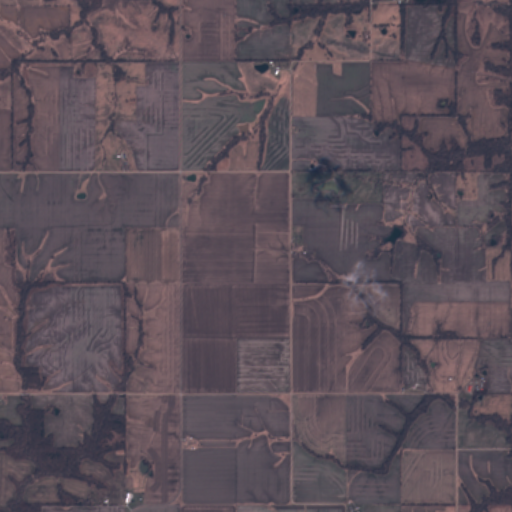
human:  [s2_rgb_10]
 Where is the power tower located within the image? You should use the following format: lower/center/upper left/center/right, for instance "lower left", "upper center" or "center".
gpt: The power tower is located in the upper right of the image.
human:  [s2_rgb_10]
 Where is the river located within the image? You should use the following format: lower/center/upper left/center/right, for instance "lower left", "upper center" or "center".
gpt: The river is located in the lower right of the image.
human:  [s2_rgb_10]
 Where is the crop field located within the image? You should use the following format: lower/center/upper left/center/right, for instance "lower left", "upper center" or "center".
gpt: There is no crop field in the image.